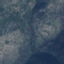
Land use / land cover: HerbaceousVegetation